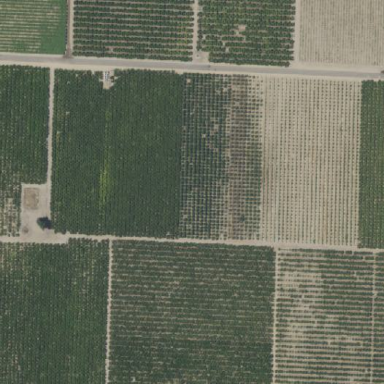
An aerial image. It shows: Orchard.